Question: I am searching for a feature that will allow me to switch from a pie chart to a bar chart (and back again) using the context menu provided by highcharts. The following image shows where I would like the chart switch to be placed.

This is what I have done so far:
'''
Highcharts.chart('container', {
chart: {
plotBackgroundColor: null,
plotBorderWidth: null,
plotShadow: false,
type: 'pie'
},
title: {
text: 'Browser market shares in January, 2018'
},
tooltip: {
pointFormat: '{series.name}: <b>{point.percentage:.1f}%</b>'
},
plotOptions: {
pie: {
allowPointSelect: true,
cursor: 'pointer',
dataLabels: {
enabled: true,
format: '<b>{point.name}</b>: {point.percentage:.1f} %',
style: {
color: (Highcharts.theme && Highcharts.theme.contrastTextColor) || 'black'
}
}
}
},
series: [{
name: 'Brands',
colorByPoint: true,
data: [{
name: 'Chrome',
y: 61.41,
sliced: true,
selected: true
}, {
name: 'Internet Explorer',
y: 11.84
}, {
name: 'Firefox',
y: 10.85
}, {
name: 'Edge',
y: 4.67
}, {
name: 'Safari',
y: 4.18
}, {
name: 'Sogou Explorer',
y: 1.64
}, {
name: 'Opera',
y: 1.6
}, {
name: 'QQ',
y: 1.2
}, {
name: 'Other',
y: 2.61
}]
}]
});
'''
'''
<html>
<head>
<script src="https://ajax.googleapis.com/ajax/libs/jquery/3.3.1/jquery.min.js"></script>
<script src="http://code.highcharts.com/highcharts.js"></script>
<script src="https://code.highcharts.com/modules/exporting.js"></script>
</head>
<body>
<div id="container" style="height: 400px; width: 800px"></div>
</body>
</html>
'''
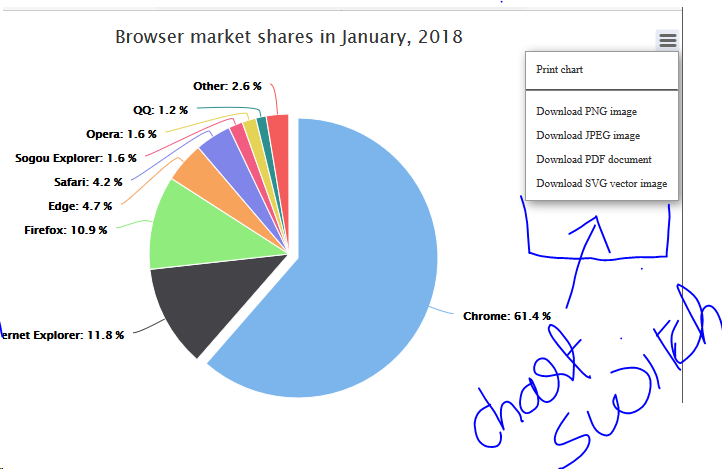
Answer: You can add a custom item to the exporting menu and in 'click' event use 'update' method for the chart with new options:
'''
exporting: {
menuItemDefinitions: {
// Custom definition
switchChart: {
onclick: function() {
var chartType = this.options.chart.type;
this.update({
chart: {
type: chartType === 'bar' ? 'pie' : 'bar'
}
})
},
text: 'Switch chart'
}
},
buttons: {
contextButton: {
menuItems: ["switchChart", "separator", "printChart", "separator", "downloadPNG", "downloadJPEG", "downloadPDF", "downloadSVG"]
}
}
},
'''
Live demo: <URL>
API:
<URL>
<URL>